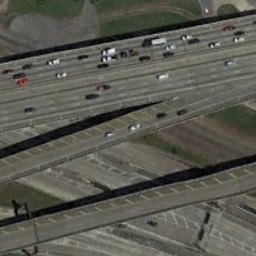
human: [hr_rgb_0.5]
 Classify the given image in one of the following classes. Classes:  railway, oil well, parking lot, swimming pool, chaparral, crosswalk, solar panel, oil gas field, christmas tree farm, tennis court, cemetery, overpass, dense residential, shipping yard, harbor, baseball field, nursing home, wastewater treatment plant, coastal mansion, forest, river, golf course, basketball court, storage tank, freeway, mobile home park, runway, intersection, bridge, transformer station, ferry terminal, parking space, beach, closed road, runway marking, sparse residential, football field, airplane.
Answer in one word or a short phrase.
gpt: overpass